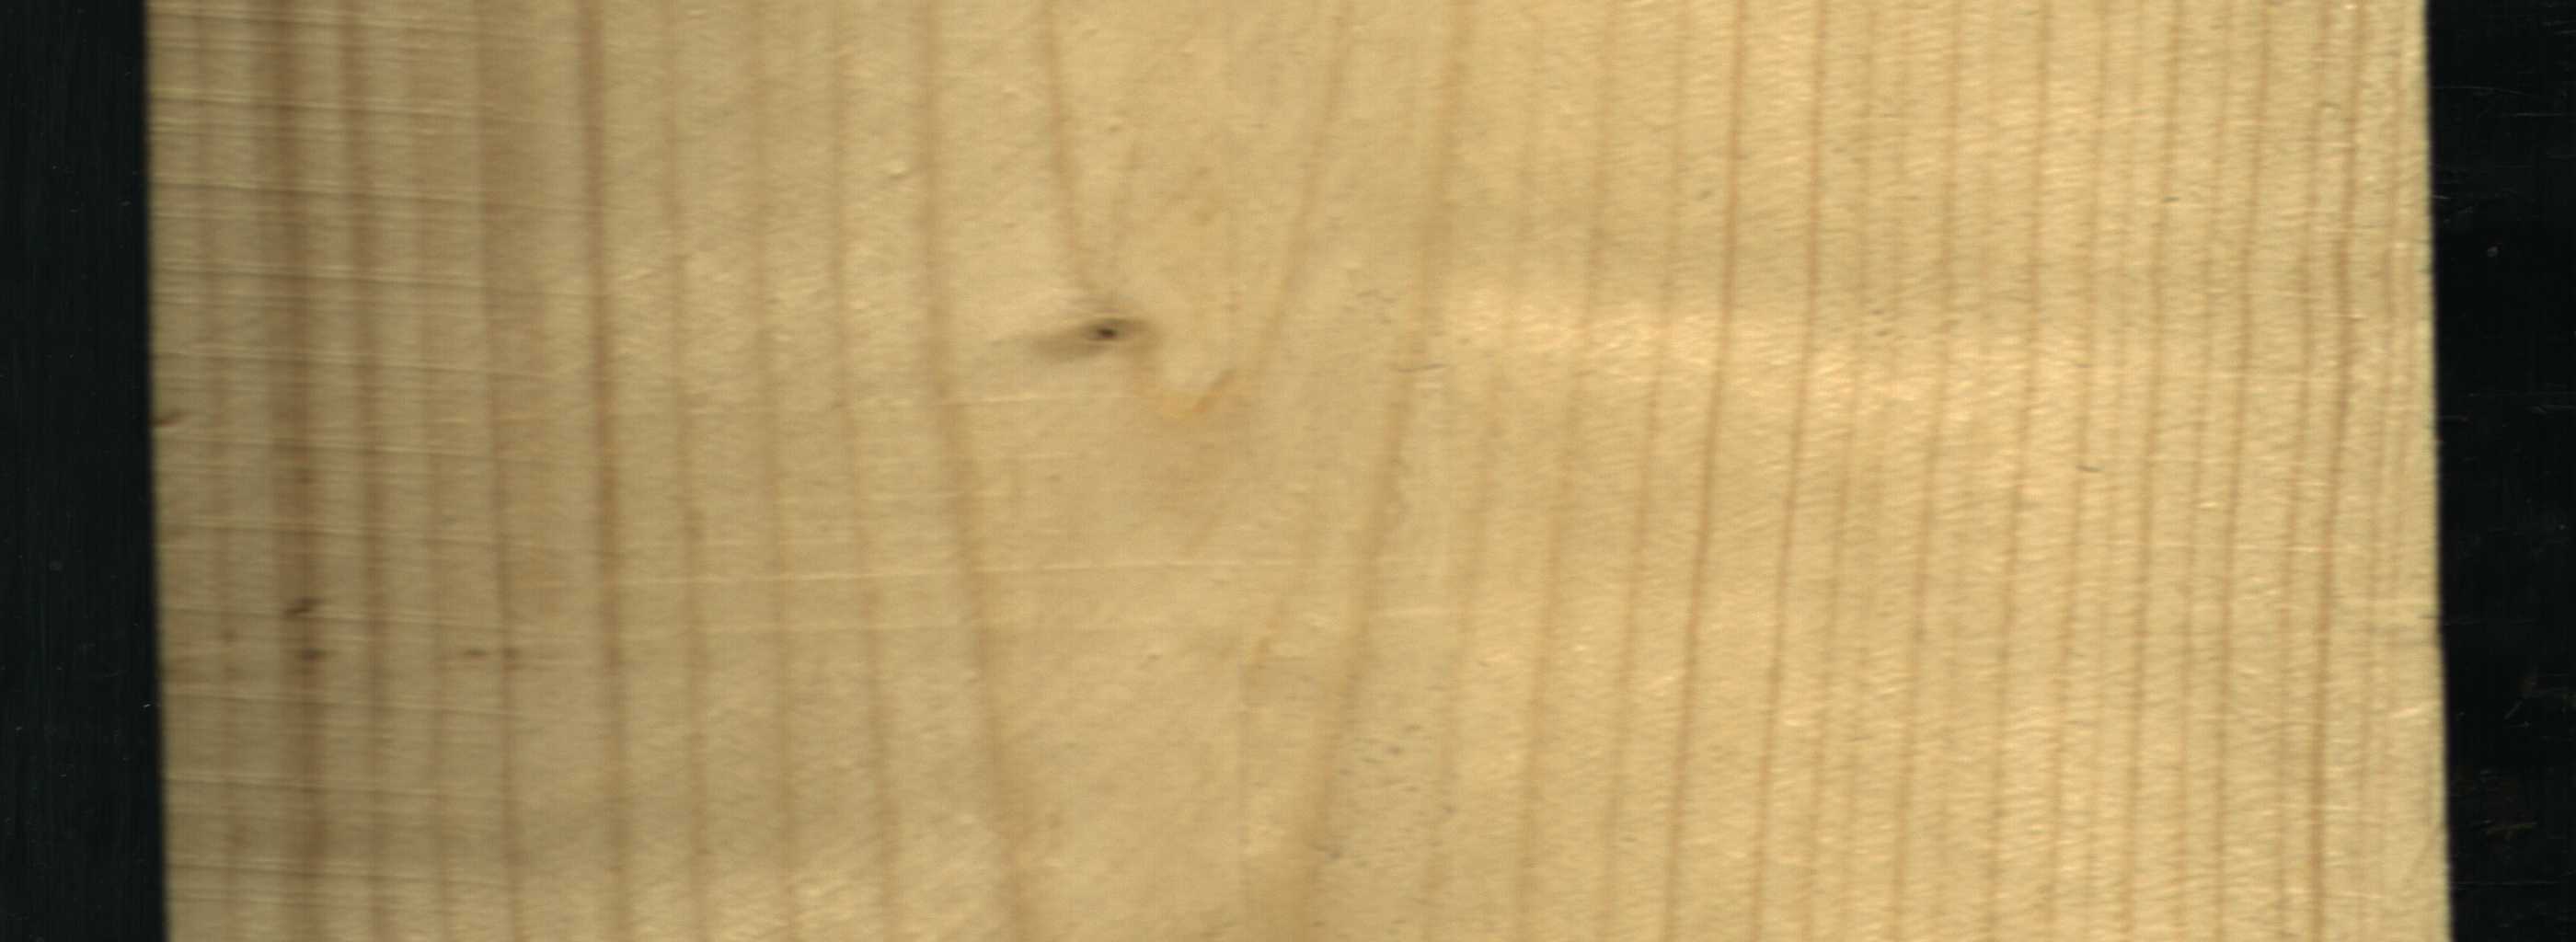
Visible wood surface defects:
Live_Knot